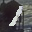
Label: 1